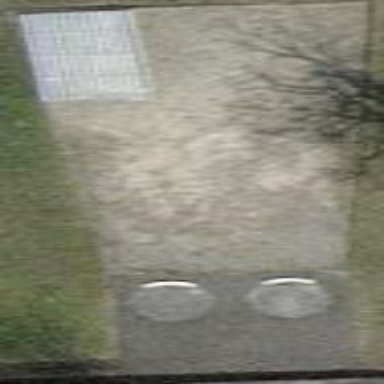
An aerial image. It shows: Athletics pitch with sand surface for leisure land.